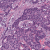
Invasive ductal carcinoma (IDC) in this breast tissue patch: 1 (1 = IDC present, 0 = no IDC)